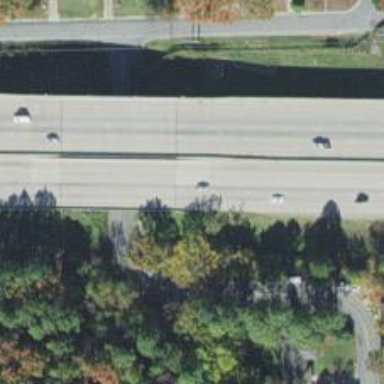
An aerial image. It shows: Beam bridge on motorway.